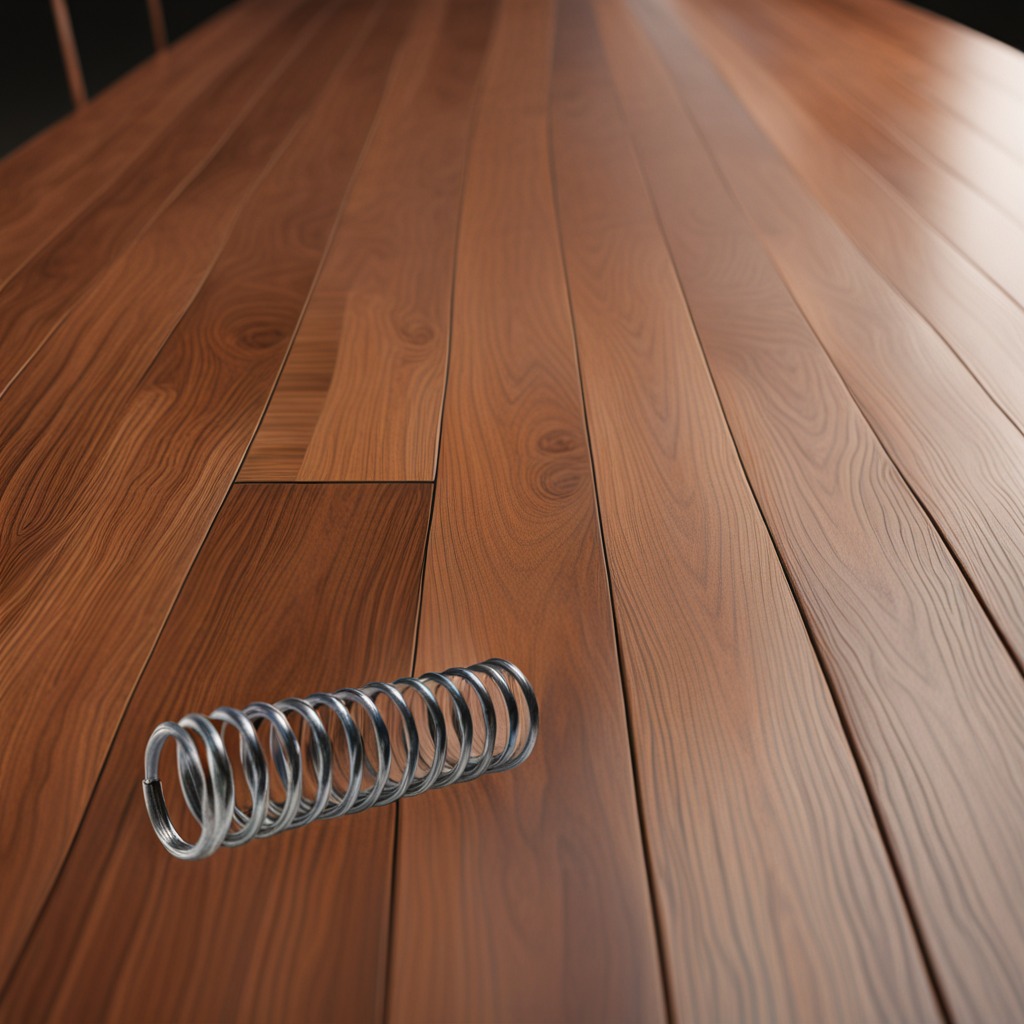
A coiled metal spring is lying on a wooden table in a carpentry studio with rich wood textures side lighting.